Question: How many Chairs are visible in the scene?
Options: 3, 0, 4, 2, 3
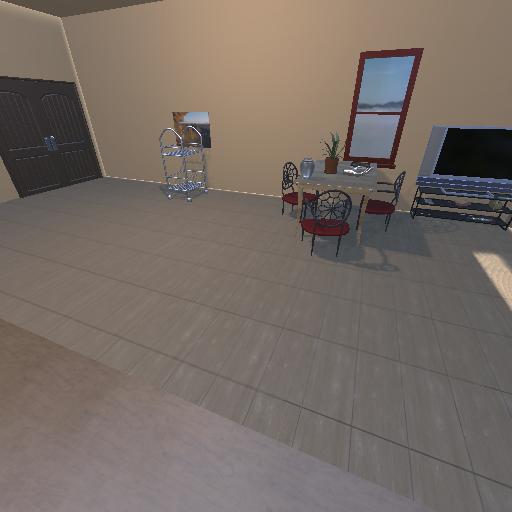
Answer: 3